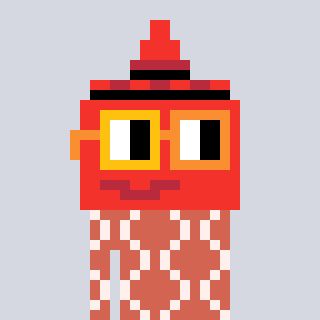
a pixel art character with square yellow and orange glasses, a ketchup-shaped head and a peachy-colored body on a cool background